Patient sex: F
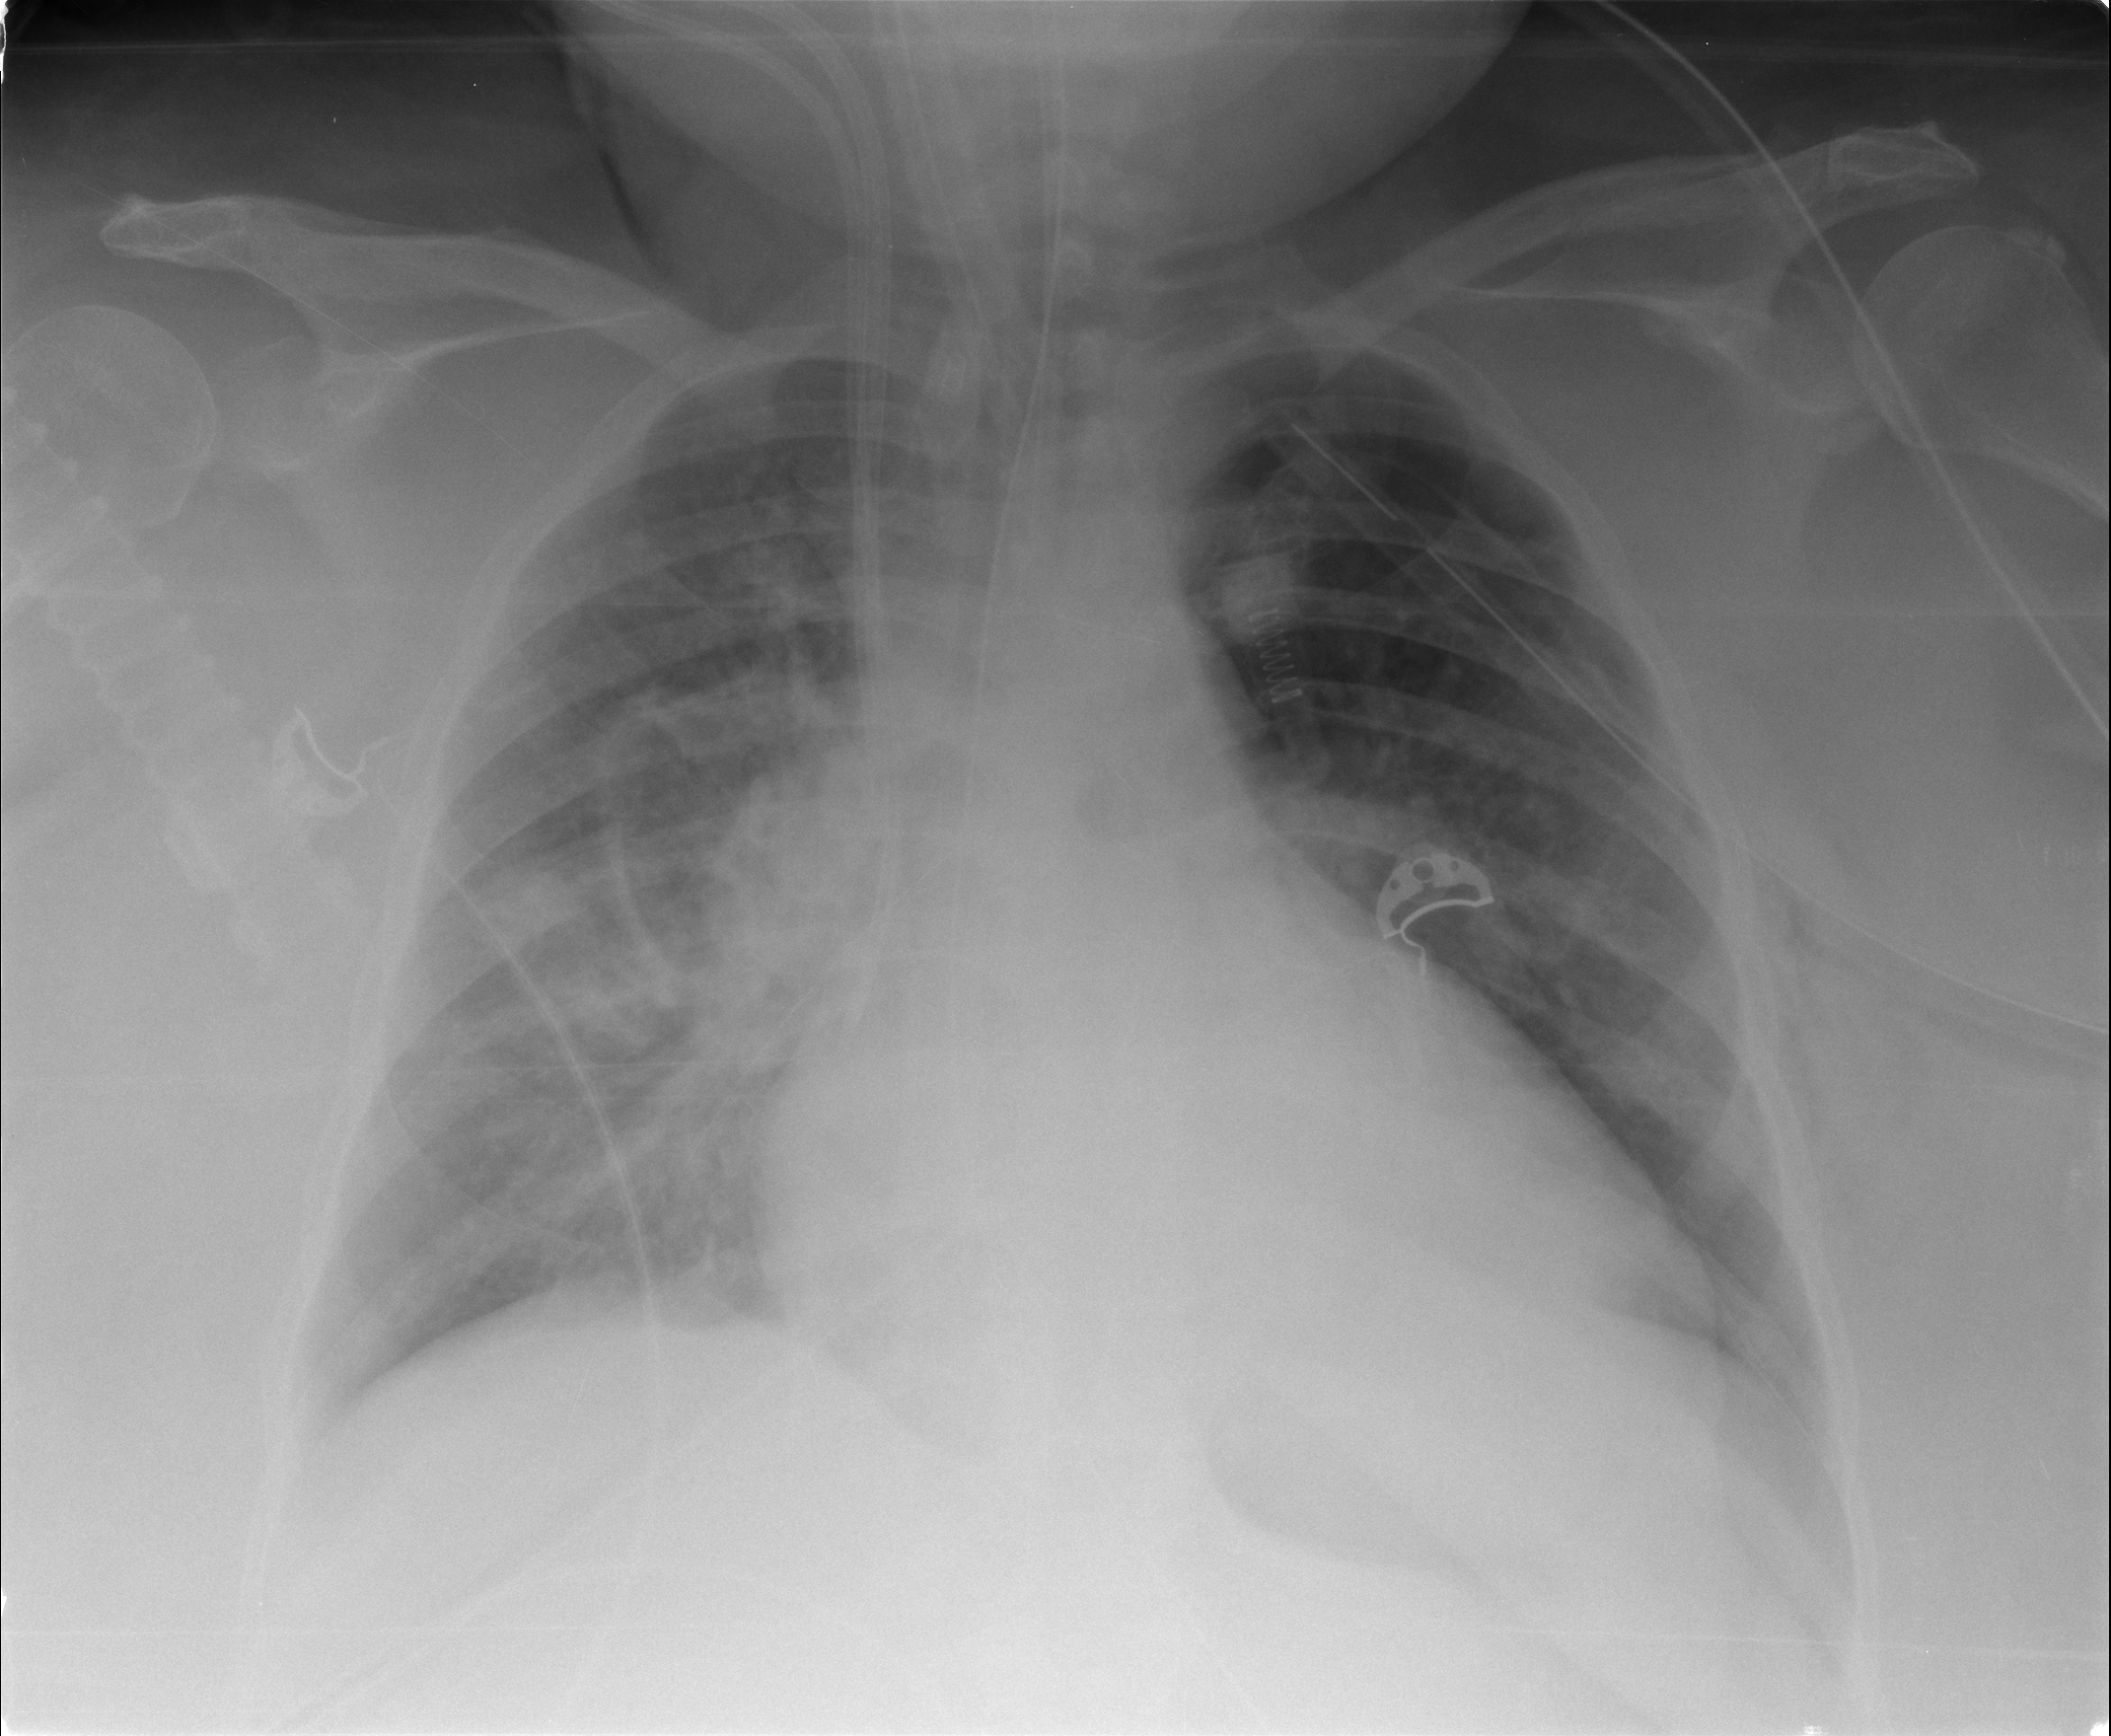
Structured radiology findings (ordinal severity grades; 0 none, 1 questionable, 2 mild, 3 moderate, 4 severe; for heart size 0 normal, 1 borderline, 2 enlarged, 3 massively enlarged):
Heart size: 2
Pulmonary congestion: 2
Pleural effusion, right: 0
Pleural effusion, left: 0
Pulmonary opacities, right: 2
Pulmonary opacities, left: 0
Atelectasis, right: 2
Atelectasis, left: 0